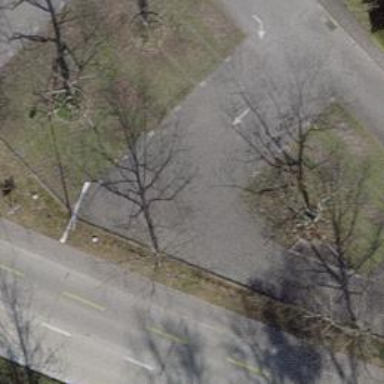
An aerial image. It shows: Asphalt parking aisle road for service vehicles.